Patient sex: M
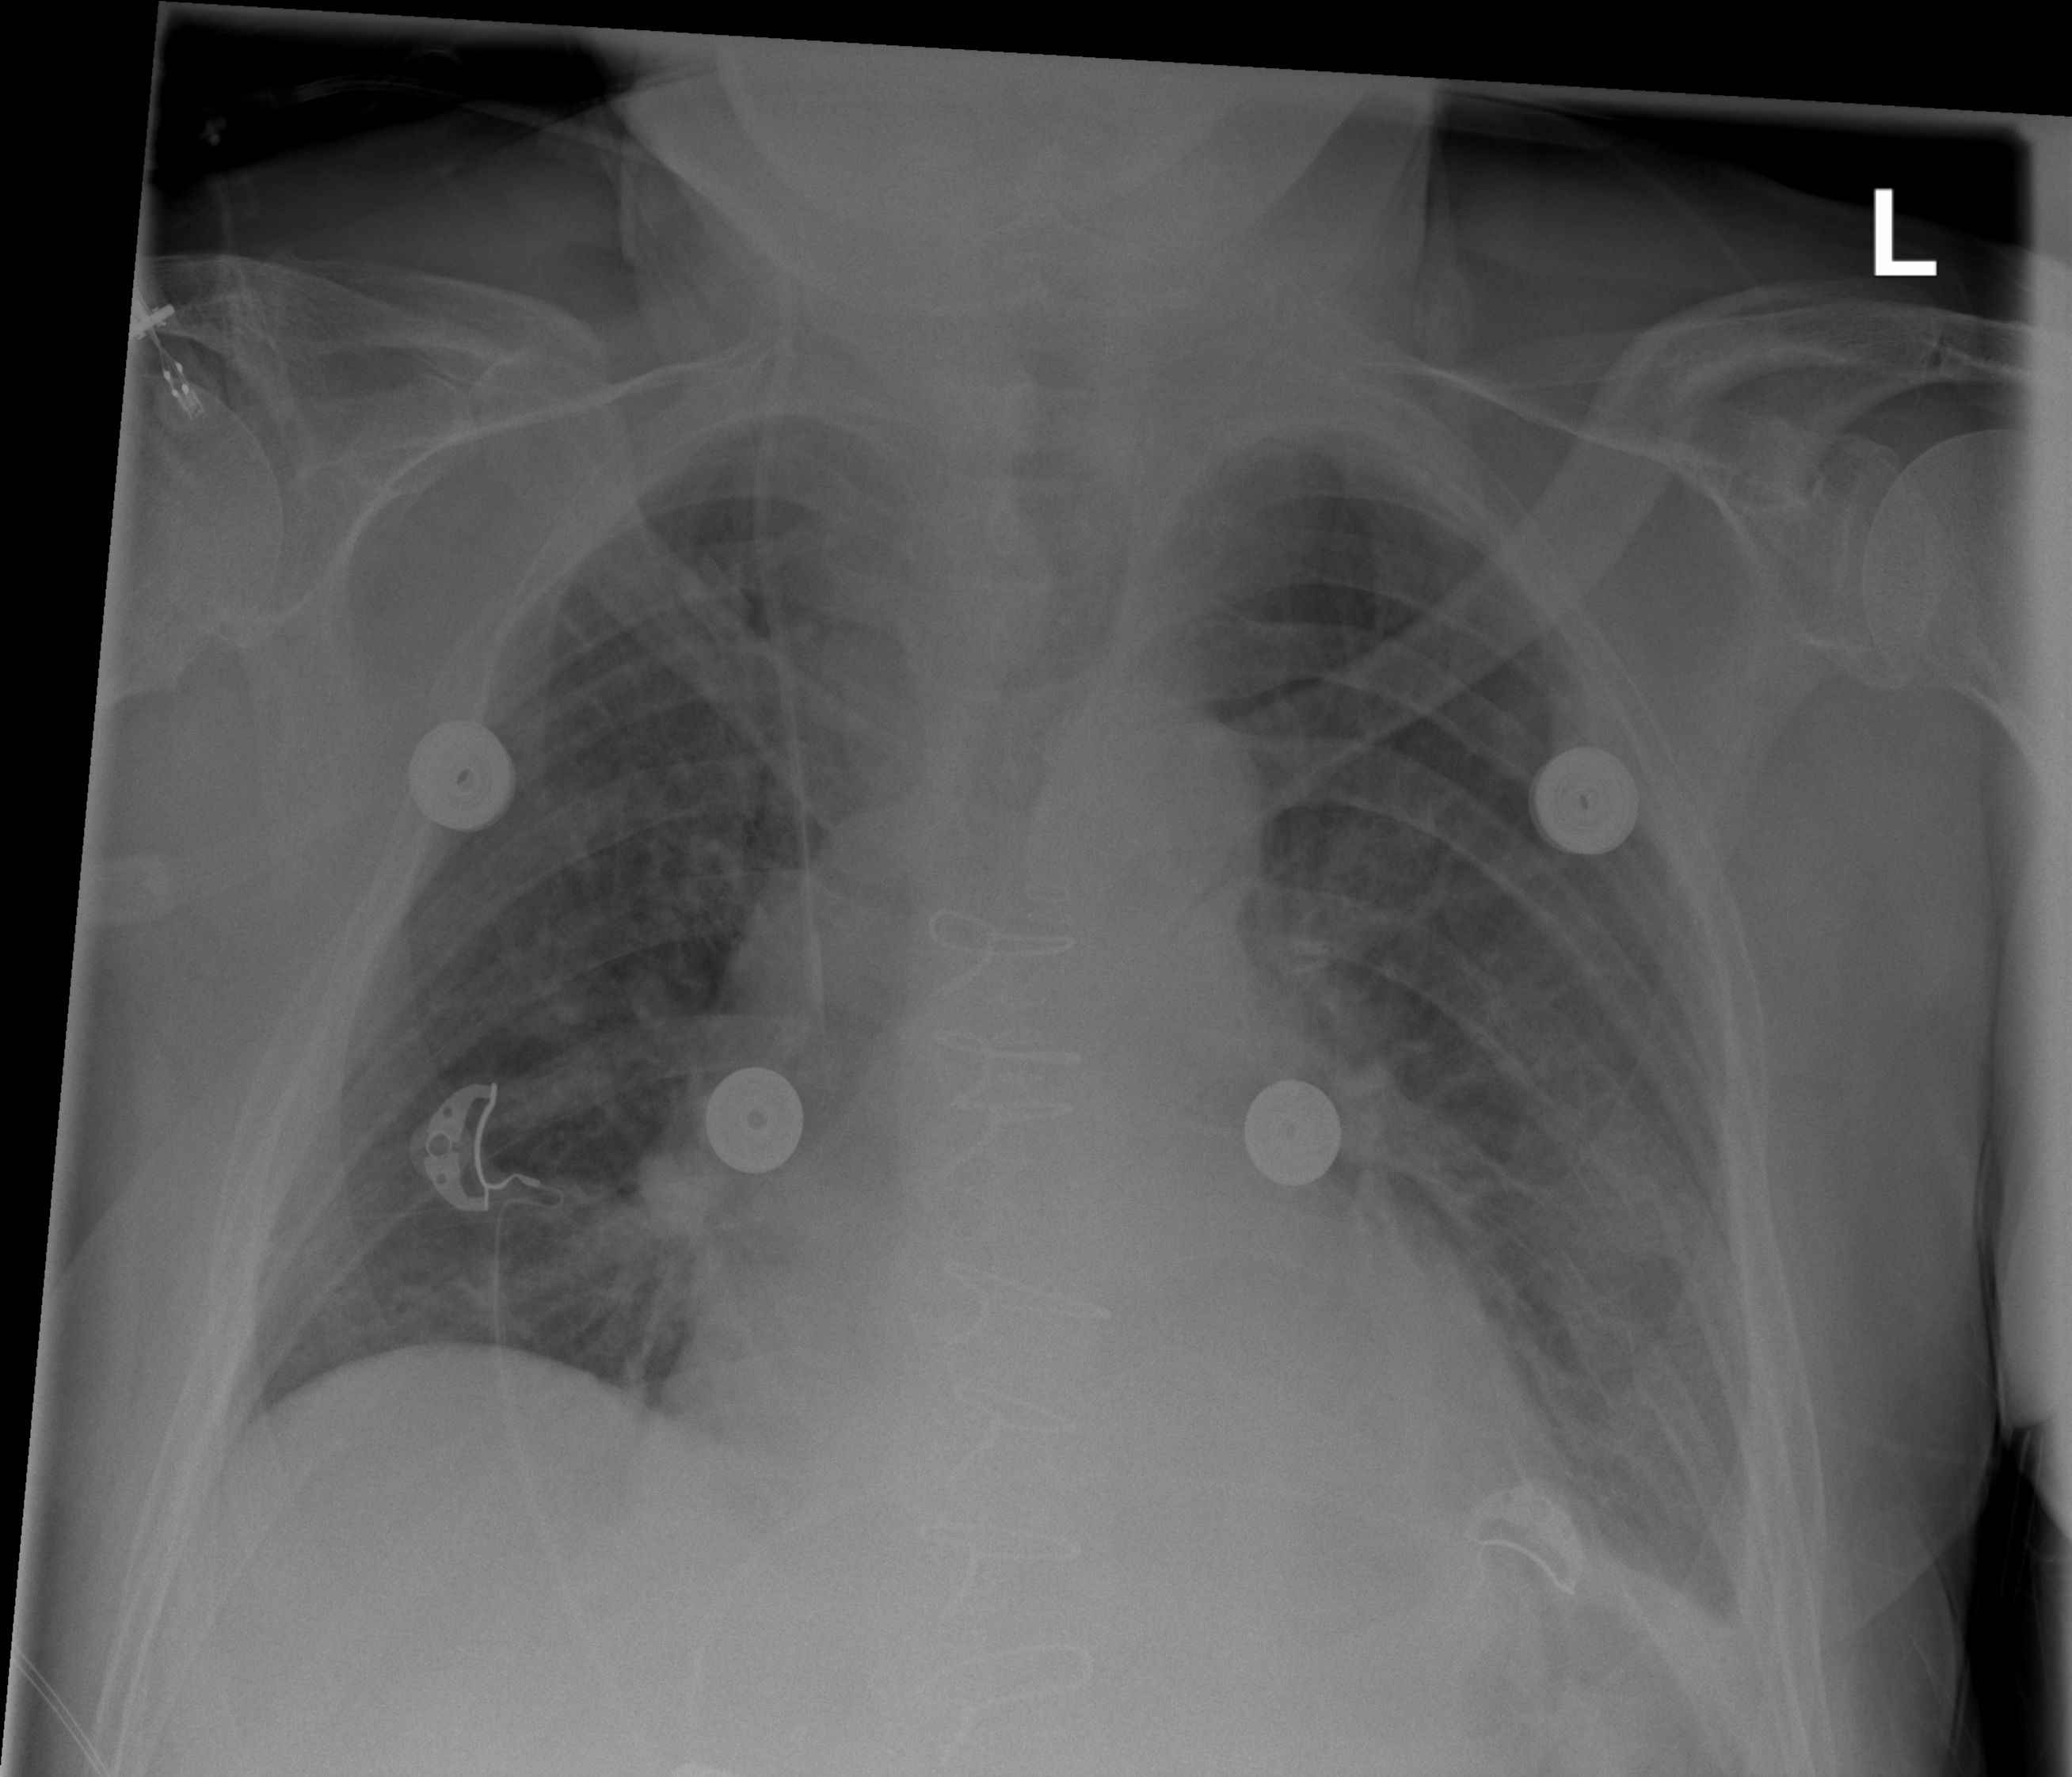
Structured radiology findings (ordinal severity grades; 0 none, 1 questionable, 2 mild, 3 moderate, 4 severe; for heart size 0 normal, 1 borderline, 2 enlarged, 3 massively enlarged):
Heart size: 2
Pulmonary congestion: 0
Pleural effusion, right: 0
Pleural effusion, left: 2
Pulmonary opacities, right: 0
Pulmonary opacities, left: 0
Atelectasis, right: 0
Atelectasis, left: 2